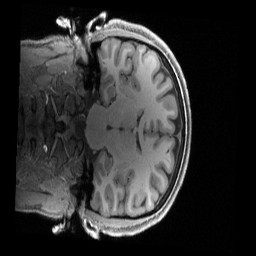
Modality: T1w
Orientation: coronal
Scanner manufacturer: siemens
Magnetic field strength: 3 T
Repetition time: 2.4 s
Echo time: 0.00222 s